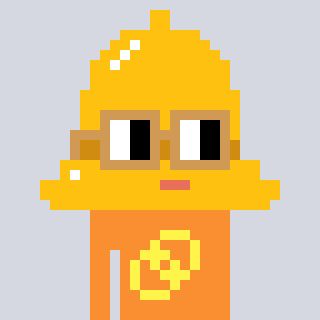
a pixel art character with square brown glasses, a bell-shaped head and a orange-colored body on a cool background